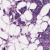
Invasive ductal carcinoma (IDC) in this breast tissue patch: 1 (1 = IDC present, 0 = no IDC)